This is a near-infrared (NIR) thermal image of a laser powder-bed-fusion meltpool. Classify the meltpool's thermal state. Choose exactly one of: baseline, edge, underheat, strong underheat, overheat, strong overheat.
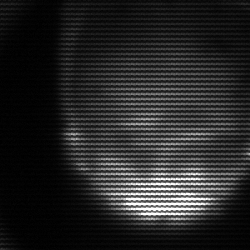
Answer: edge